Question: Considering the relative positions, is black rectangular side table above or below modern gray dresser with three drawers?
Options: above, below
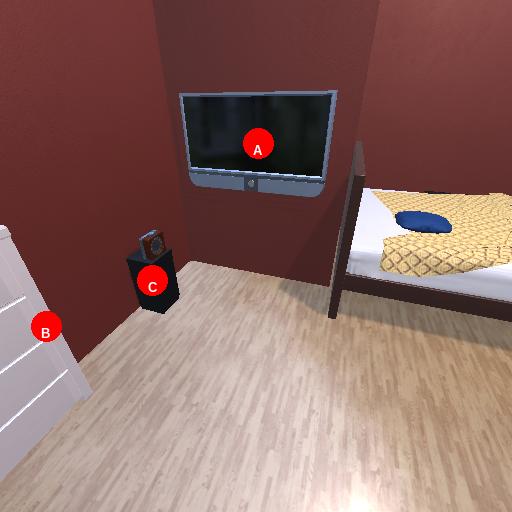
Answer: above